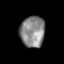
Tissue: prostate
Cell type: Epithelial cells
Senescence score: 0.3205
Nuclear area (px): 759
Mean DAPI intensity: 135.062